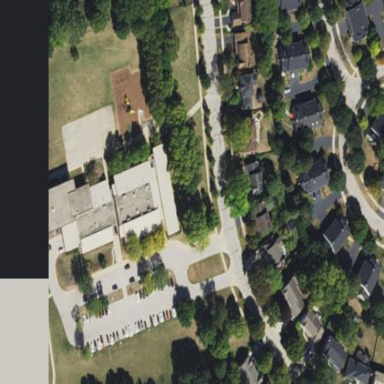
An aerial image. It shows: School building.